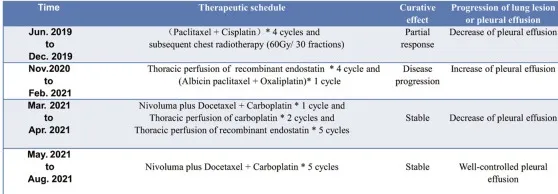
Summary of treatment schedule and associated therapeutic effects. (C) Treatment course and results.
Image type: chart (chart)